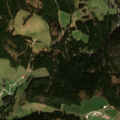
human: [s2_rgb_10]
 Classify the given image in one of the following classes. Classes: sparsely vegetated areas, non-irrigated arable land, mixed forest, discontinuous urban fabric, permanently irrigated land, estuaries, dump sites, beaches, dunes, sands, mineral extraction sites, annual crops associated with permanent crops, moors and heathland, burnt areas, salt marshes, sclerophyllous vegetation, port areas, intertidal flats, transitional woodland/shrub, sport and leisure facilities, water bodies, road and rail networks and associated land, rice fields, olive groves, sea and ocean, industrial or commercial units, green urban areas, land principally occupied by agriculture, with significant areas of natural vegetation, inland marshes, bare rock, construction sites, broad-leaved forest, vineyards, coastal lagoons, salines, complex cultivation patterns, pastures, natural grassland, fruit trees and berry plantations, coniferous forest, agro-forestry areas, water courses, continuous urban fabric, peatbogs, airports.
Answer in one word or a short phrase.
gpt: pastures, land principally occupied by agriculture, with significant areas of natural vegetation, coniferous forest, mixed forest